Question: time selector when i add it to my form and add script manager it showed correctly and no error, but in display the time selector button i found it in another place not coordinate with time selector box until i add this code to html
'''
<!DOCTYPE html PUBLIC "-//W3C//DTD XHTML 1.0 Transitional//EN" "xhtml1-transitional.dtd">
'''
it worked , my question is when i add web user control and add time selector in it and add this web user control to web form with master page the time selector not show correctly the buttons show in place and time selector in another place in web form
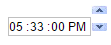
Answer: I found an error in Html Default Master Page this error was change shape design